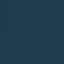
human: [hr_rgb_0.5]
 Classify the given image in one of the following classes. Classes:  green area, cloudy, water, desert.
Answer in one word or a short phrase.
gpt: water